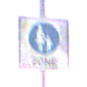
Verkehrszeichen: BeginnFussgaengerzone
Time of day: SunriseSunset
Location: Outdoor (Beach)
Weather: Overcast
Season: NotSpecified
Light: Natural